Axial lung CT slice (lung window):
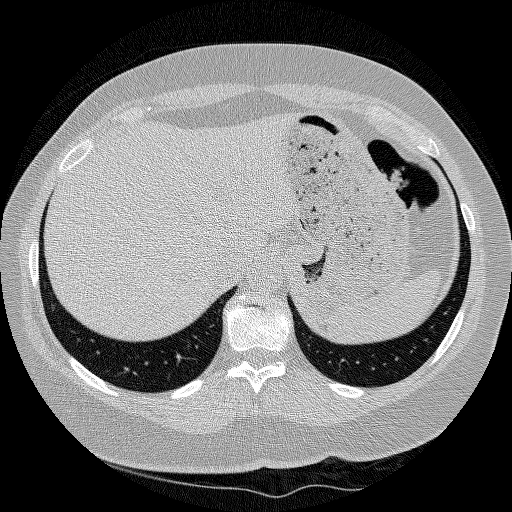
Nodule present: no